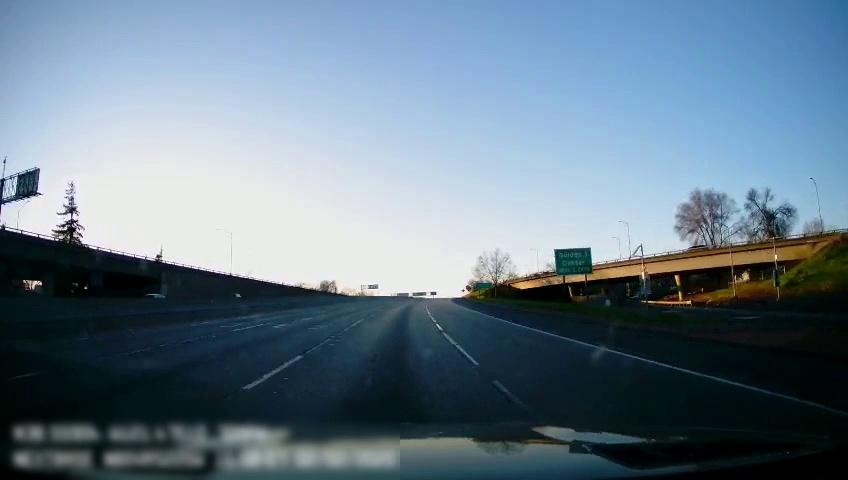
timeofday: Day
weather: Sunny
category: Drivable Space
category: Vehicles | Car
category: Vehicles | Car
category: Lanes | Current Lane
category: Lanes | Current Lane
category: Lanes | Alternate Lane
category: Lanes | Alternate Lane
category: Traffic | Signs
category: Traffic | Signs